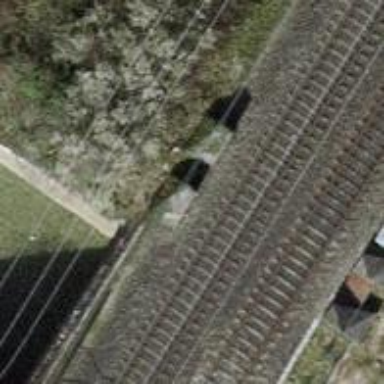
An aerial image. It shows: Railway bridge with electrified tracks and single contact line.